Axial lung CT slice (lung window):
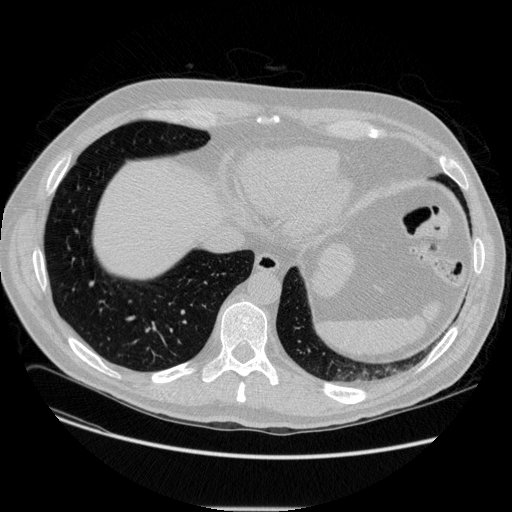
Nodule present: no